Field crop: maize
Growth stage: 1
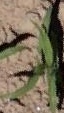
Species: maize